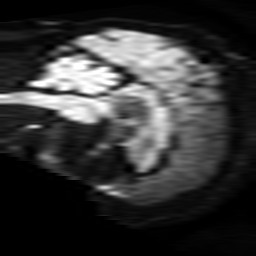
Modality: TRACE
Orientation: sagittal
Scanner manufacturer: philips
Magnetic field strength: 3 T
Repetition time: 4.654 s
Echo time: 0.07459 s